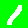
Digit: 1